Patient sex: M
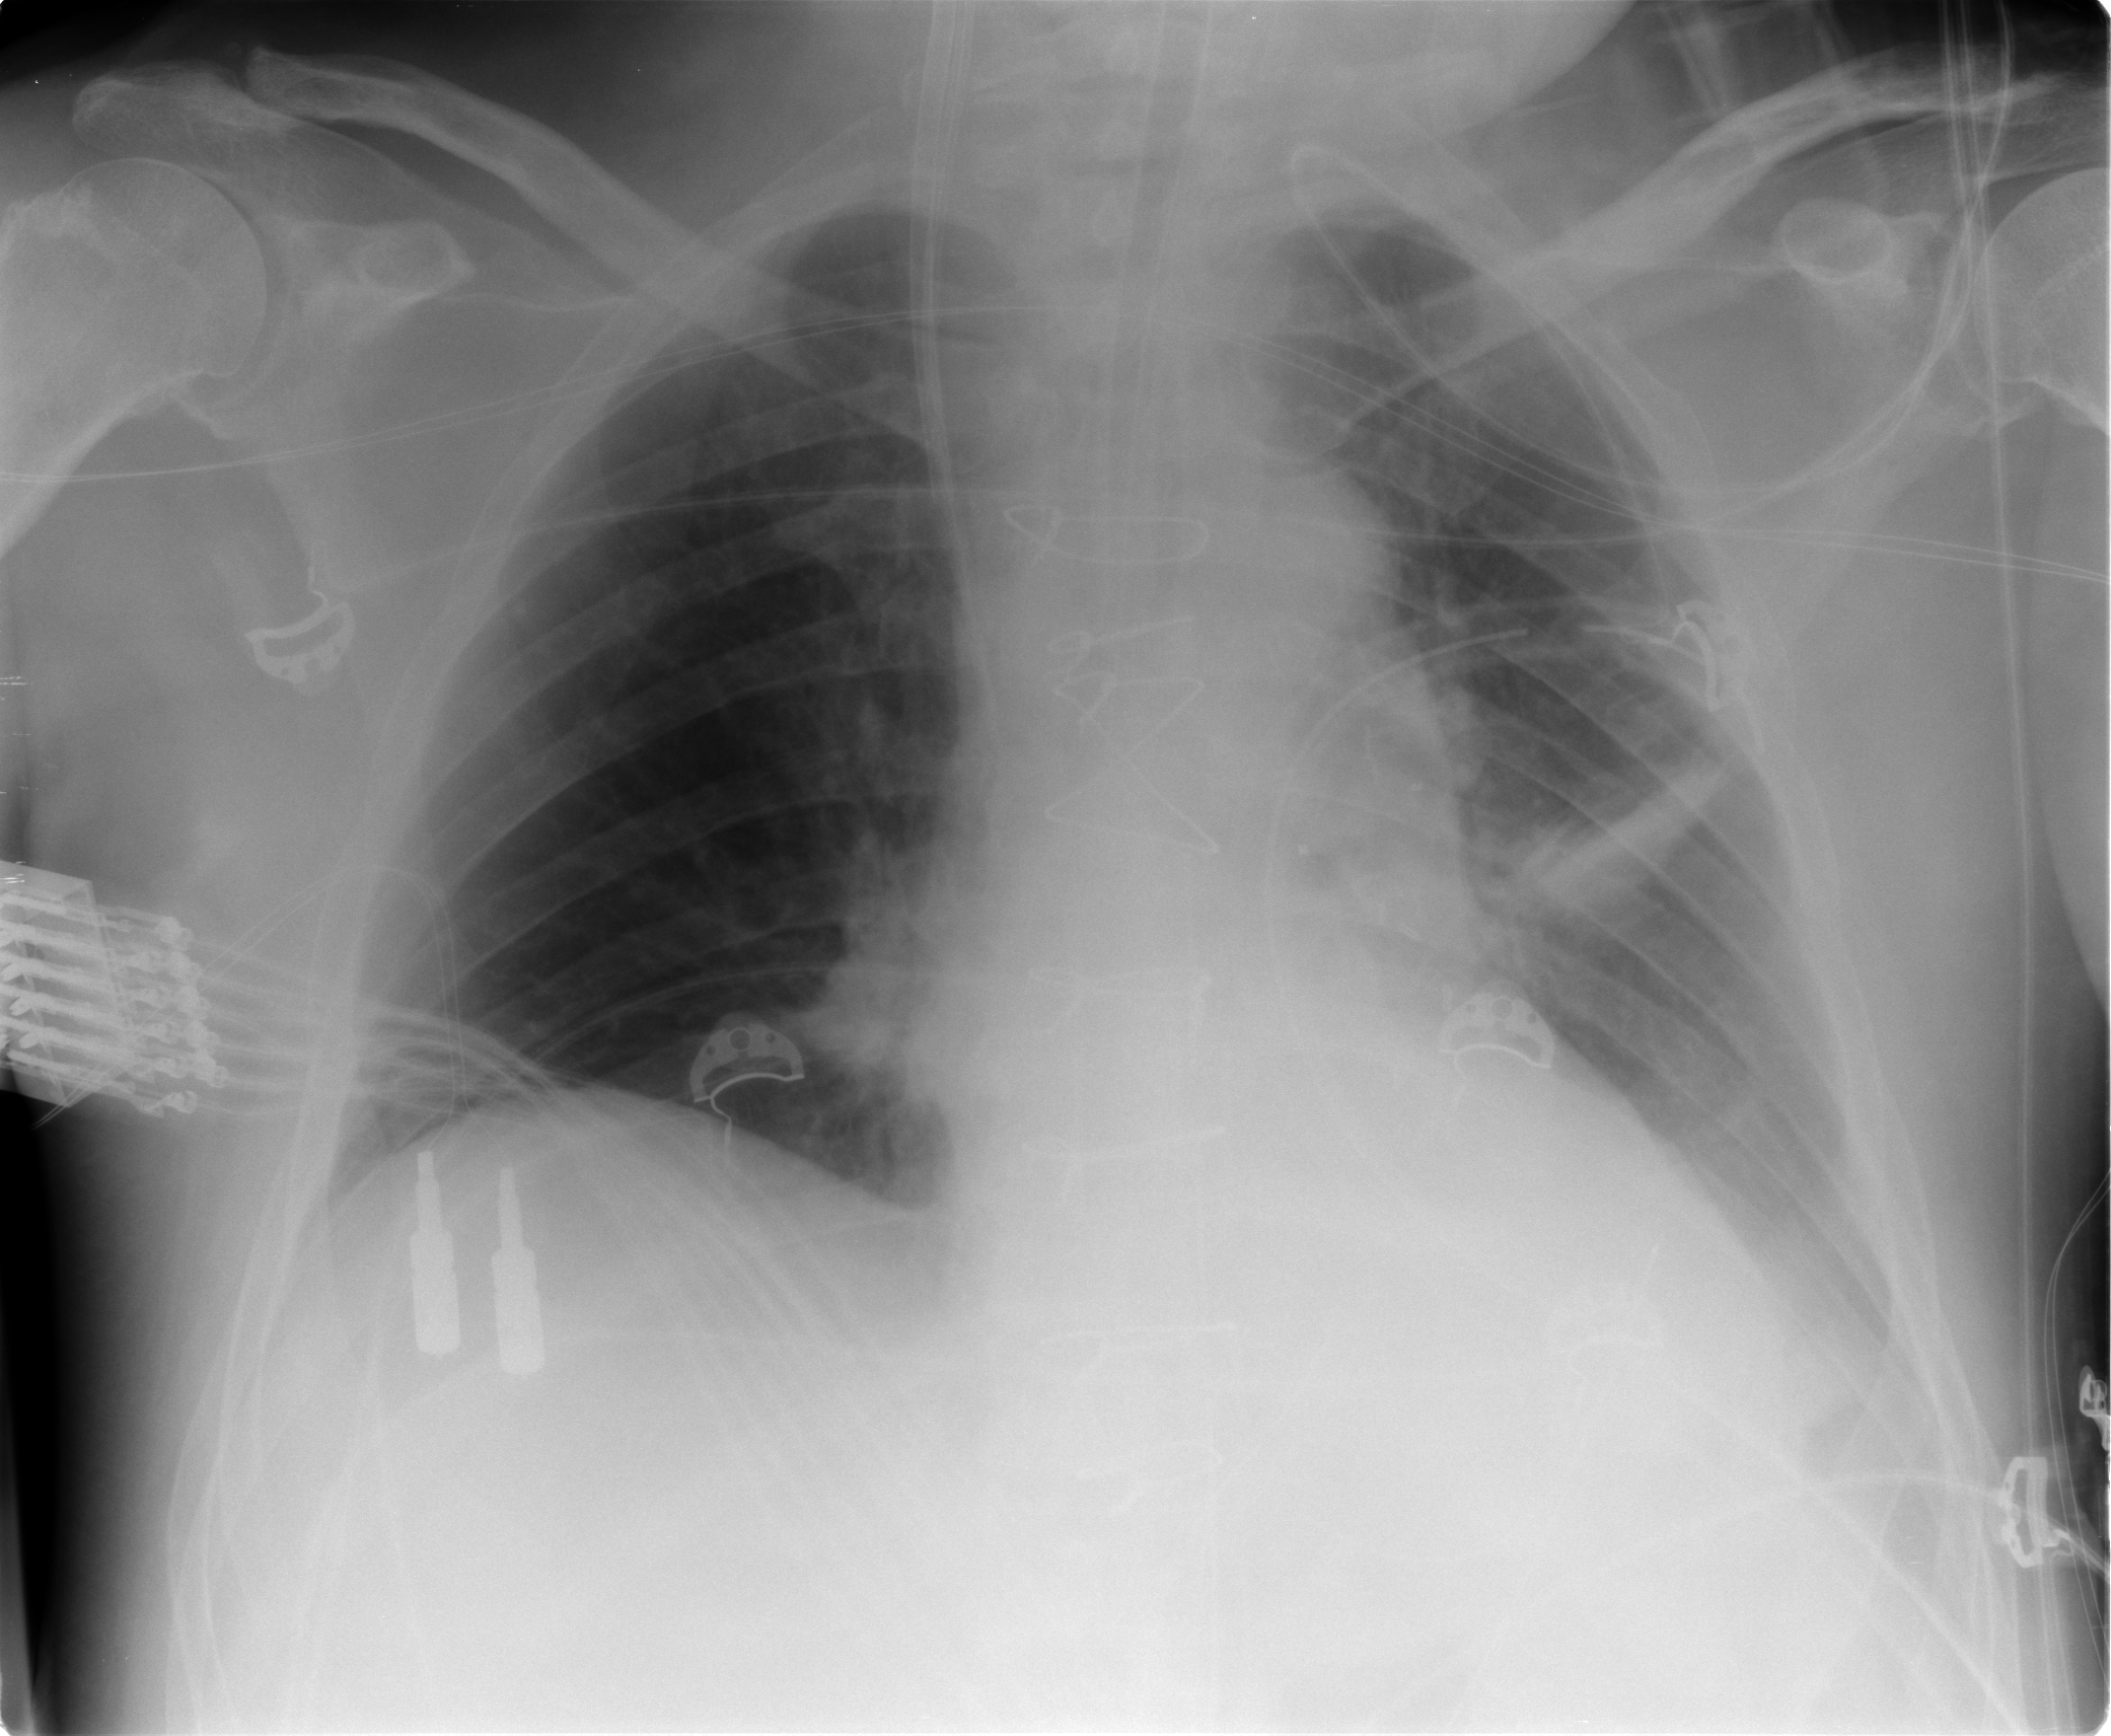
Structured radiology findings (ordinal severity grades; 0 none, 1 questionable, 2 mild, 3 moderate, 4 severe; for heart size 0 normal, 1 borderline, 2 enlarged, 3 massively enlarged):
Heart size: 0
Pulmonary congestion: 0
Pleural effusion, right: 0
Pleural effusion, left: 0
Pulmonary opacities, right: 0
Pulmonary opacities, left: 0
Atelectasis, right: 0
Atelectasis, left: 2